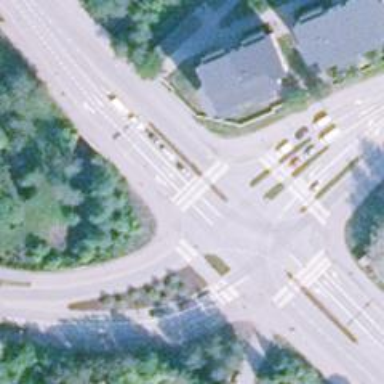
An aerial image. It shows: Zebra crossing on the road.